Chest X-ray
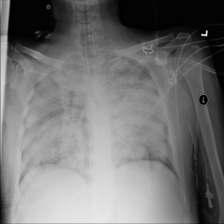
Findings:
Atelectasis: negative
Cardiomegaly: negative
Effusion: negative
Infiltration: positive
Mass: negative
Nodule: negative
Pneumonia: negative
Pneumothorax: negative
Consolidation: negative
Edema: negative
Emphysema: negative
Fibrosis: negative
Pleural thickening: negative
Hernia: negative